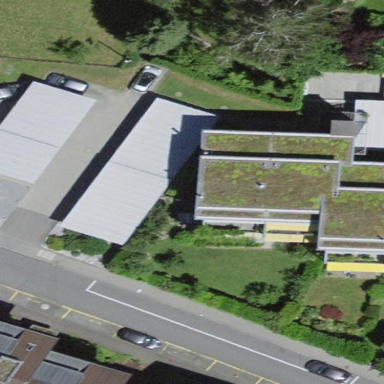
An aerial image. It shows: View of roof of building.